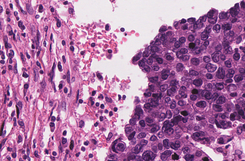
Tumor epithelial tissue: yes
Tumor-associated stroma tissue: yes
Normal tissue: no